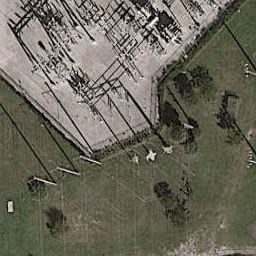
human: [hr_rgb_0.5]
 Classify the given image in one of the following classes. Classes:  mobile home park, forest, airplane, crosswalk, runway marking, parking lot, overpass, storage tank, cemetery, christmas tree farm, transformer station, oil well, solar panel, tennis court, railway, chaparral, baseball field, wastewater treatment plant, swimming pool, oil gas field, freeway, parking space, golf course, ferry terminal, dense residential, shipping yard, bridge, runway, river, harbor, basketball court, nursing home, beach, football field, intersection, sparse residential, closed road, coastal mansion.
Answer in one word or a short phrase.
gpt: transformer station